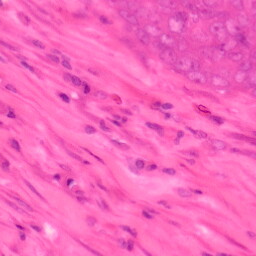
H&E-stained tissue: Colon